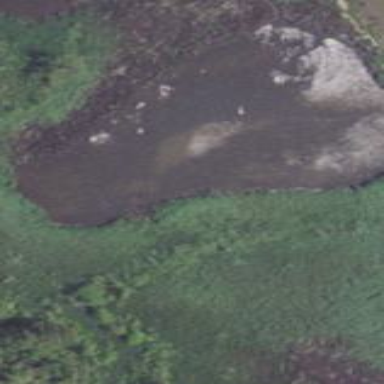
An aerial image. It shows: Pond surrounded by natural water.